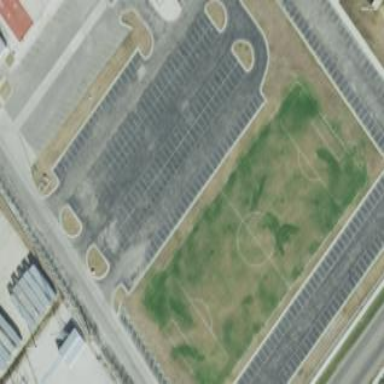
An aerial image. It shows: Soccer pitch for leisure land activities.